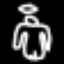
Label: angel